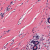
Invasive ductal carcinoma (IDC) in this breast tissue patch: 0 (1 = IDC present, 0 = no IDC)